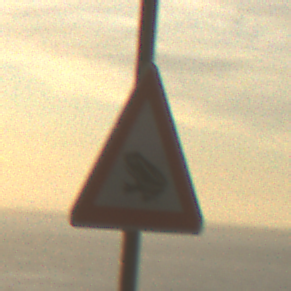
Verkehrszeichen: AmphibienwanderungRechts
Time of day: SunriseSunset
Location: Outdoor (Nature)
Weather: PartlyCloudy
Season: NotSpecified
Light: Natural